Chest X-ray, PA view. Patient: 63 years old, sex M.
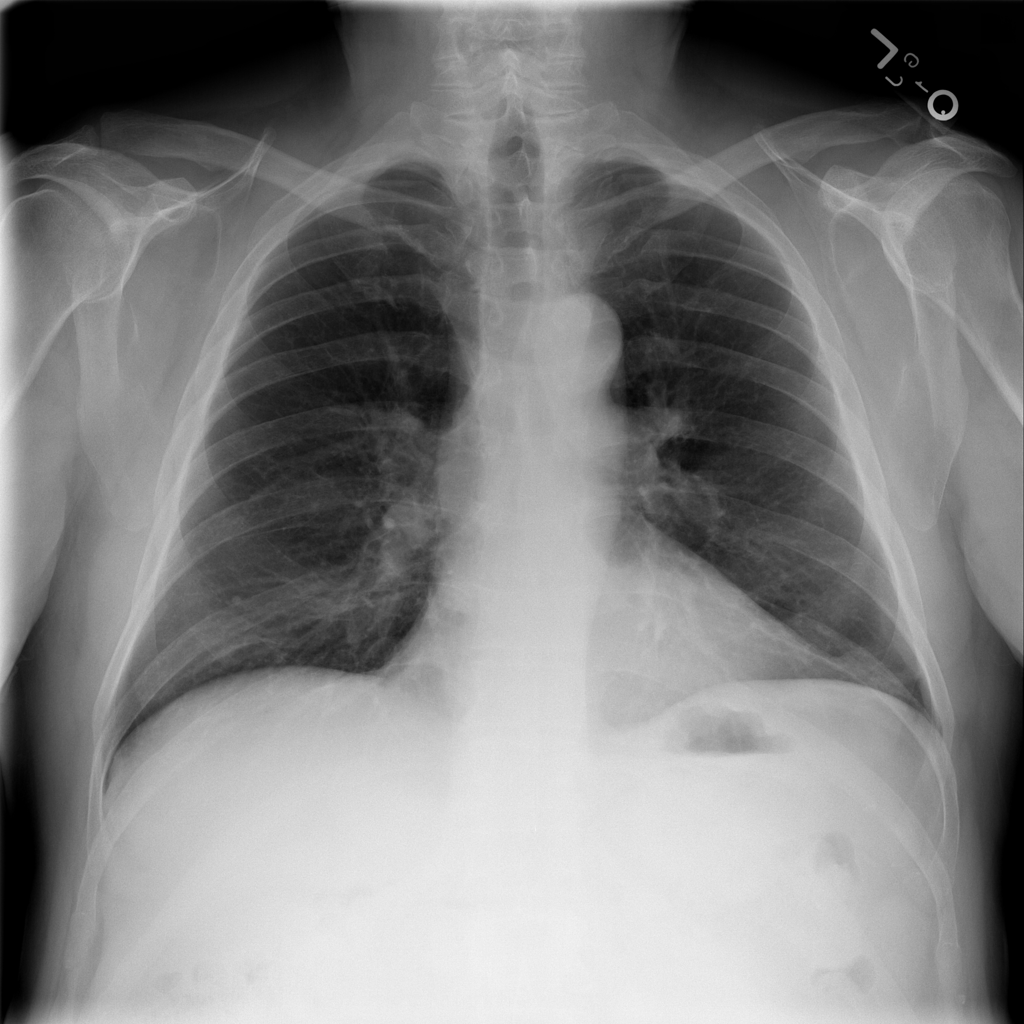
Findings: No Finding